Aerial crown-view tile of a tropical tree (Barro Colorado Island, Panama), acquired 20250317:
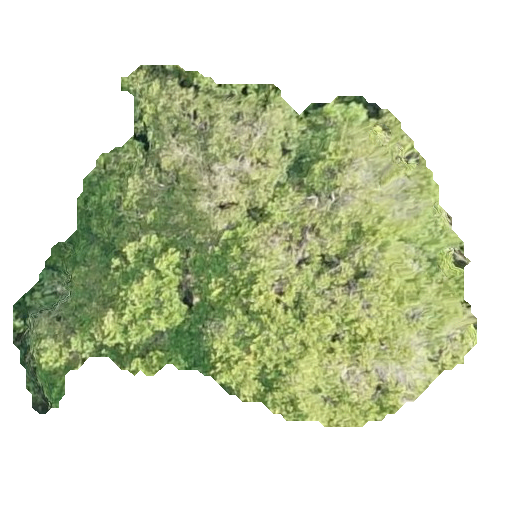
Species: Terminalia amazonia
GBIF accepted scientific name: Terminalia amazonica
Crown area: 170.197 m²